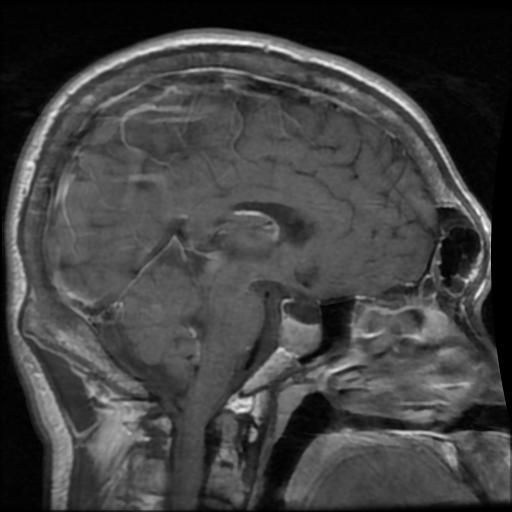
Label: pituitary